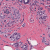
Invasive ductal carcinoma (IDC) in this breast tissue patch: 1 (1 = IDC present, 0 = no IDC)